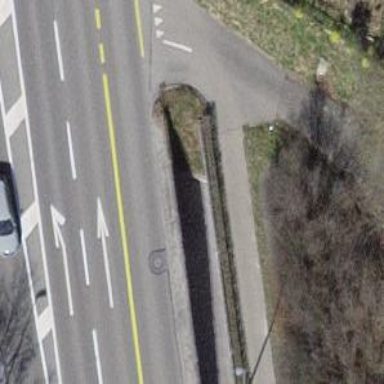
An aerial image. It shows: Footway tunnel with asphalt surface.